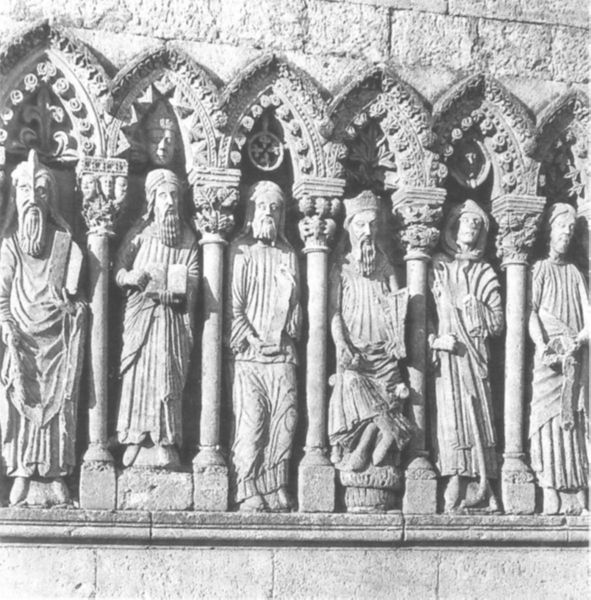
Titel: Obere Fassadenpartie, Figurengalerie (Apostel)
Standort: Ciudad Rodrigo, Kathedrale (EU - E)
Schlagwörter: blumen, marmor, männer, schmuck, säulen, rosen, bart, bärte, gesichter, bibel, falten, gesicht, sockel, stein, kirche, gotik, krone, relief, bücher, bogen, mauer, figuren, dekor, ornamente, plastik, bögen, buch, kreuz, mauerwerk, mäntel, kapitelle, kathedrale, fries, wappen, seiten, skulpturen, kreuze, statuen, rosette, spitzbögen, mittelalter, mönch, bischöfe, heilige, jünger, sechs, päpste, 6